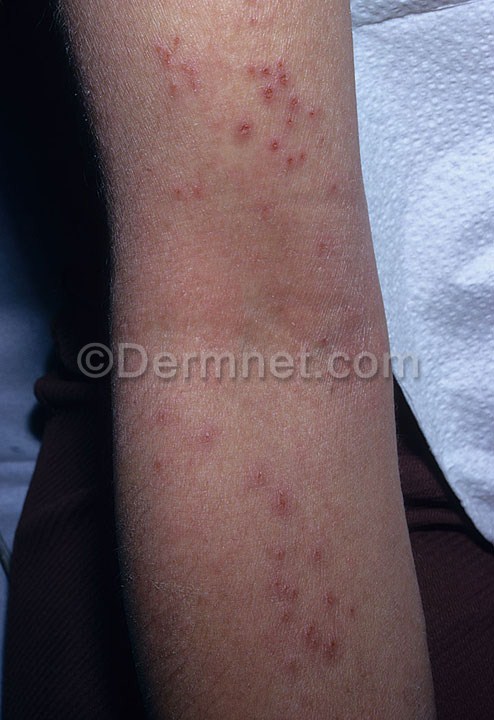
Disease: Warts Molluscum and other Viral Infections